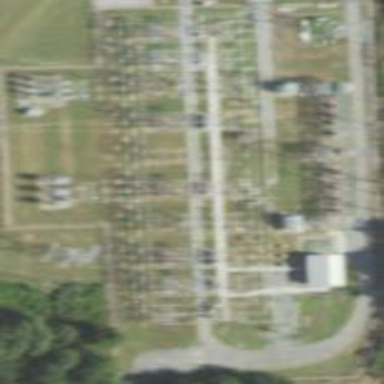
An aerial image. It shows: Distribution substation surrounded by fence.